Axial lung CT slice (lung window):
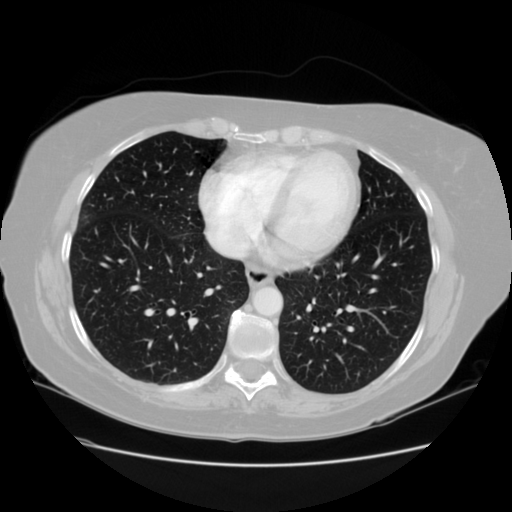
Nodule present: no